Field crop: maize
Growth stage: 2
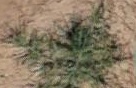
Species: salsola